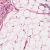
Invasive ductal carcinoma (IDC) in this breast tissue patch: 1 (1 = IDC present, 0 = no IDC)